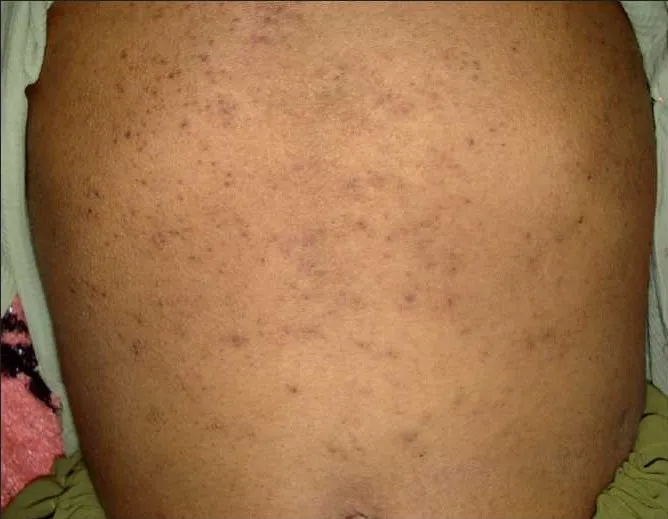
Toad-like skin over trunk.
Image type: medical_photograph (skin_photograph)